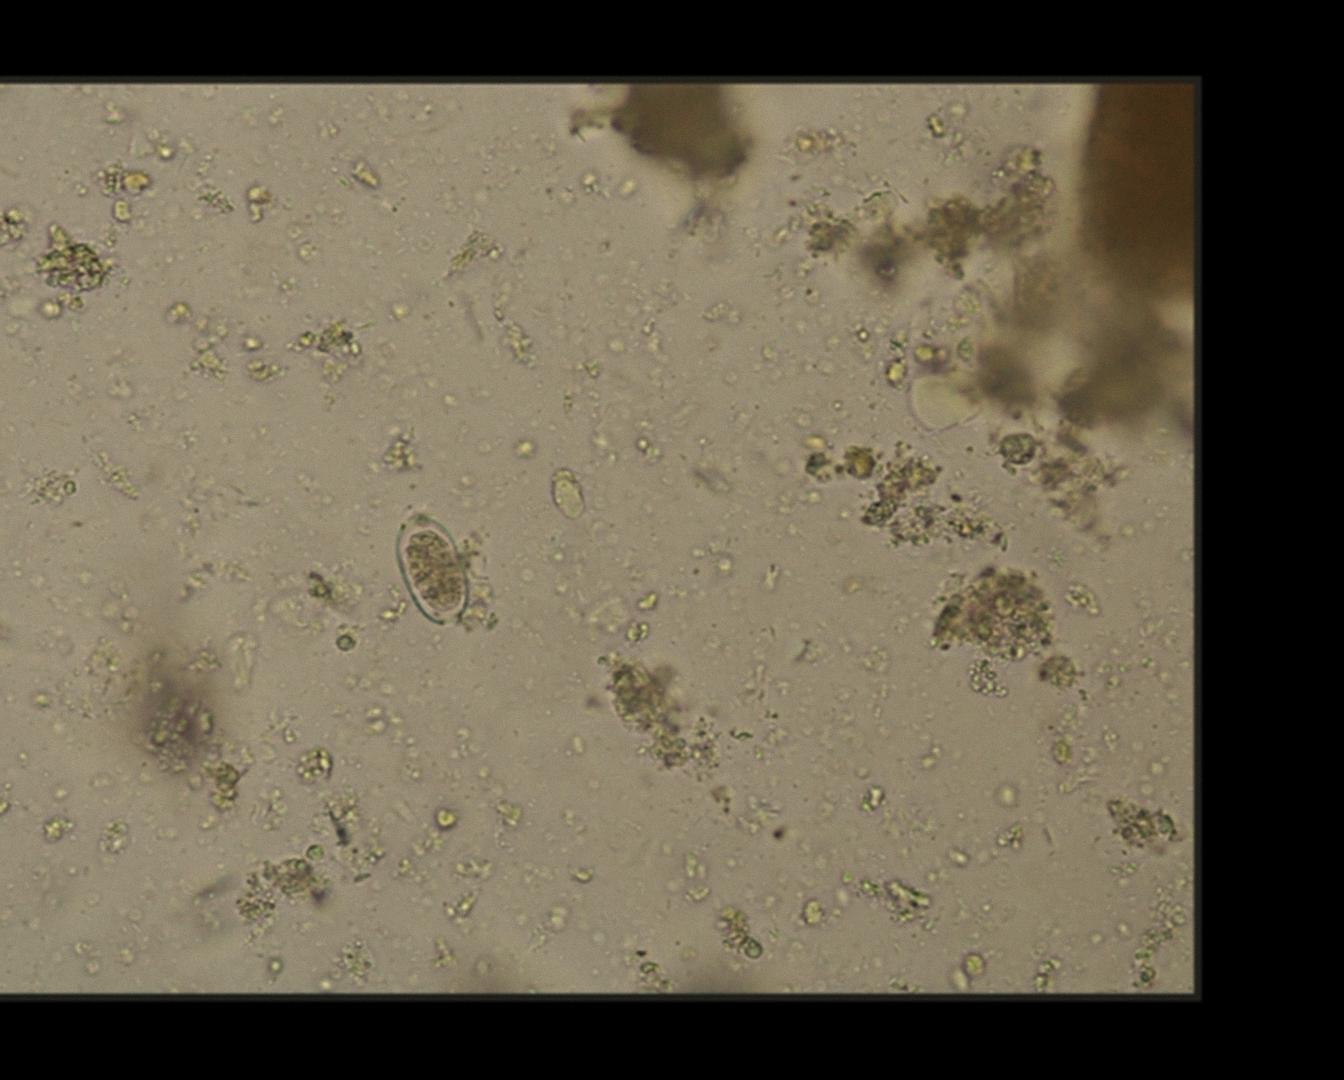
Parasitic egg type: Capillaria philippinensis